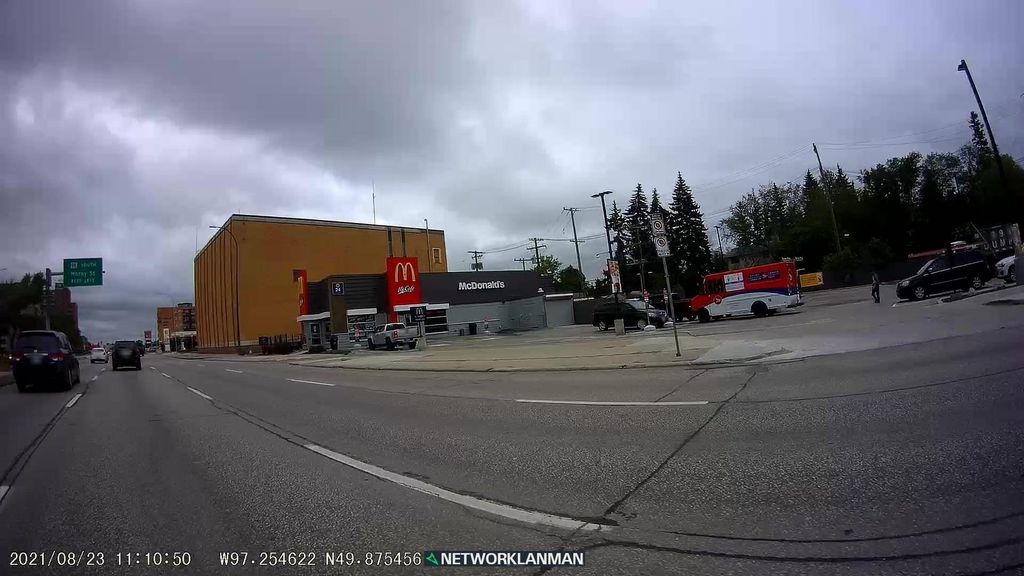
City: winnipeg